Interaction volume radius: 5 \u00c5
Interaction volume height: 30 \u00c5
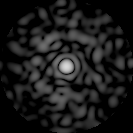
Disorder parameter: 0.8466